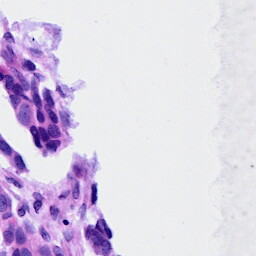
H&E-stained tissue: Ovarian